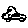
Label: car